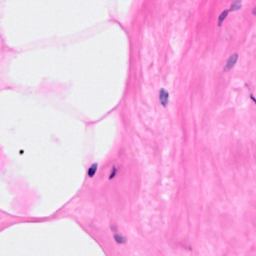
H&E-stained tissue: Breast